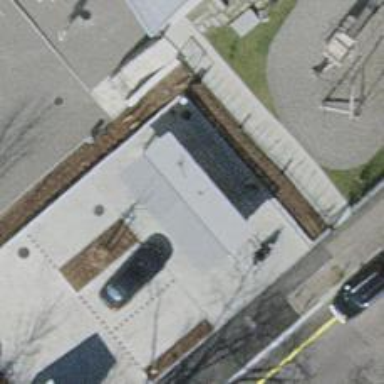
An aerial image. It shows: Bicycle parking area.